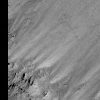
Atmospheric dust classification: not_dusty